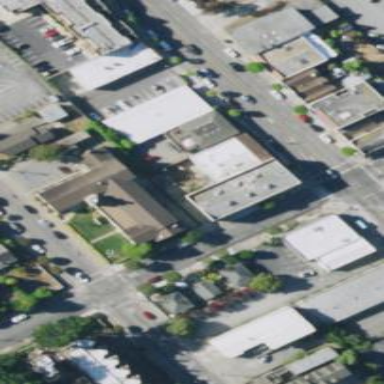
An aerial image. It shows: Building that serves as place of worship.